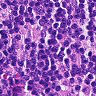
Metastatic tissue present: no